The image is the raw time-domain waveform of a rolling-element bearing's vibration signal. Determine the bearing's health state. Answer with exactly one of: normal, inner_race, outer_race, ball.
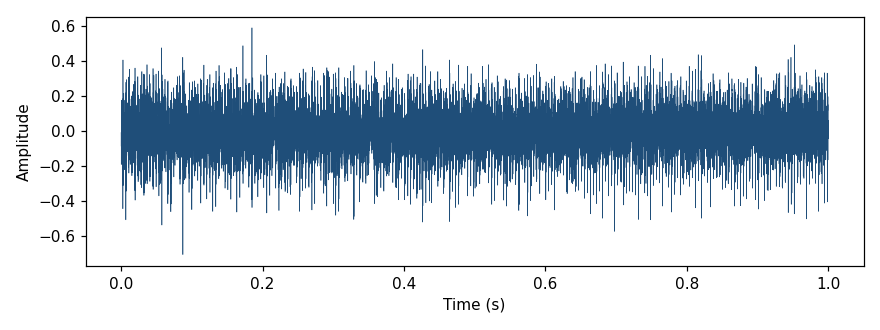
Answer: outer_race